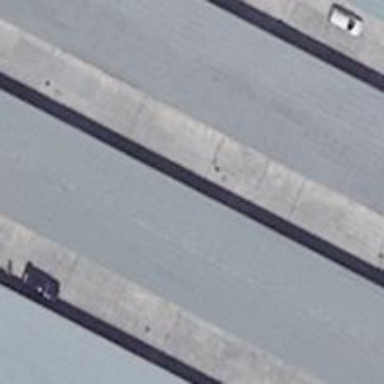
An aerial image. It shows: Group of garages.